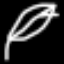
Label: leaf